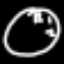
Label: clock